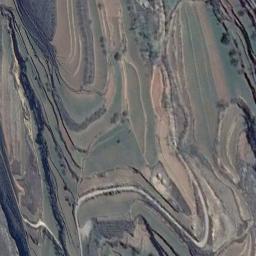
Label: terrace